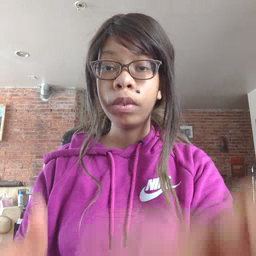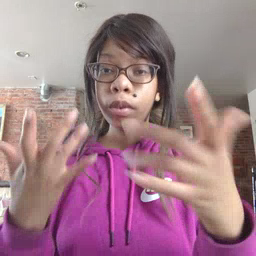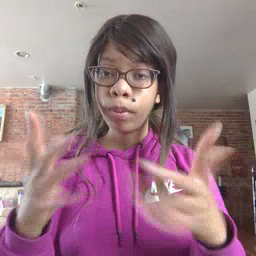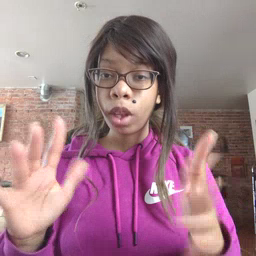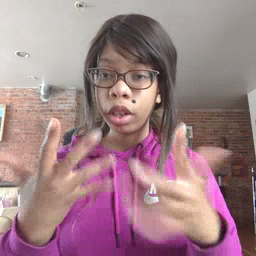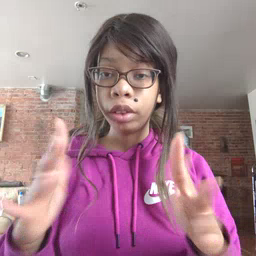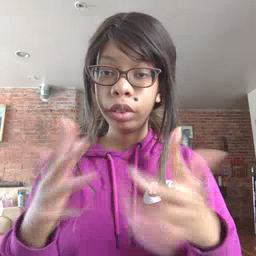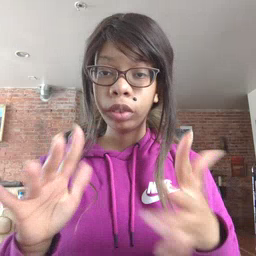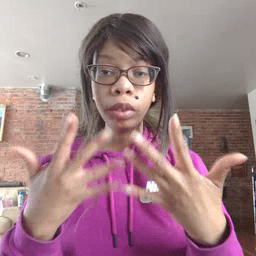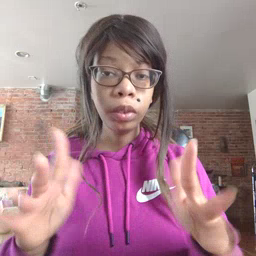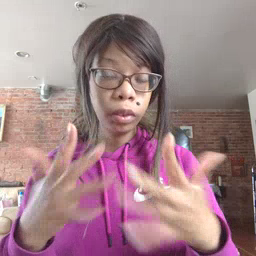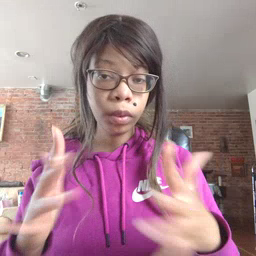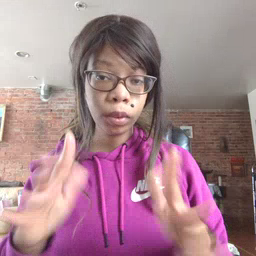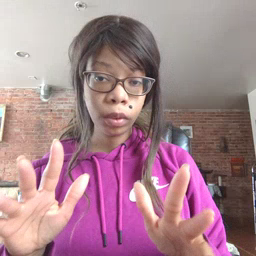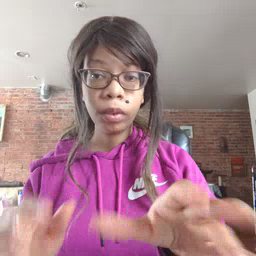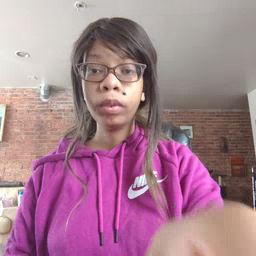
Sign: finish